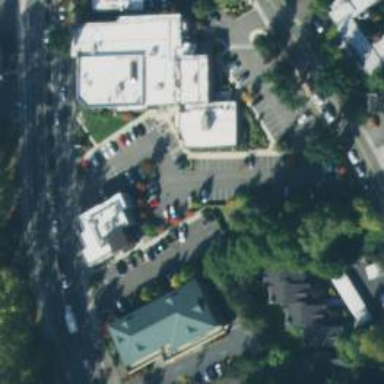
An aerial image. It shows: Parking space is available.